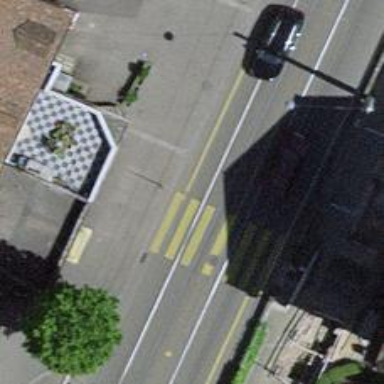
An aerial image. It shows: Uncontrolled zebra crossing on the road.